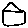
Label: house